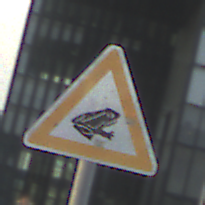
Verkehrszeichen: AmphibienwanderungLinks
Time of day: SunriseSunset
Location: Outdoor (Urban)
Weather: PartlyCloudy
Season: NotSpecified
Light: Natural